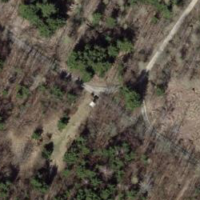
EUNIS habitat code: 41
Species observed at this site:
Aglais urticae